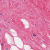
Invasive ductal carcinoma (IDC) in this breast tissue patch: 0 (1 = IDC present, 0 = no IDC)